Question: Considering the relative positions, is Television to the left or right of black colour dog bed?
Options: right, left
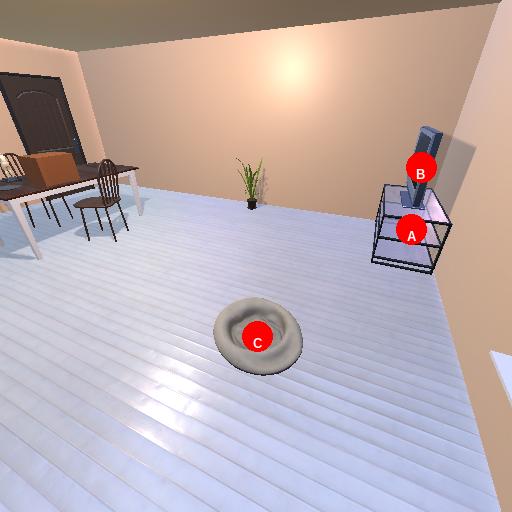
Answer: right